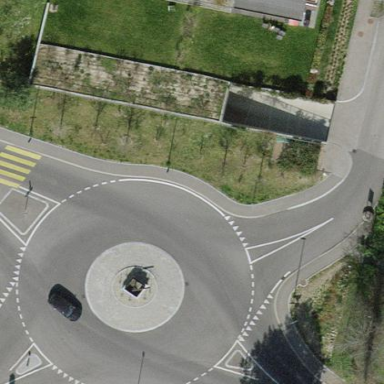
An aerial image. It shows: Tertiary road leading to roundabout junction.